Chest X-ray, PA view. Patient: 55 years old, sex M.
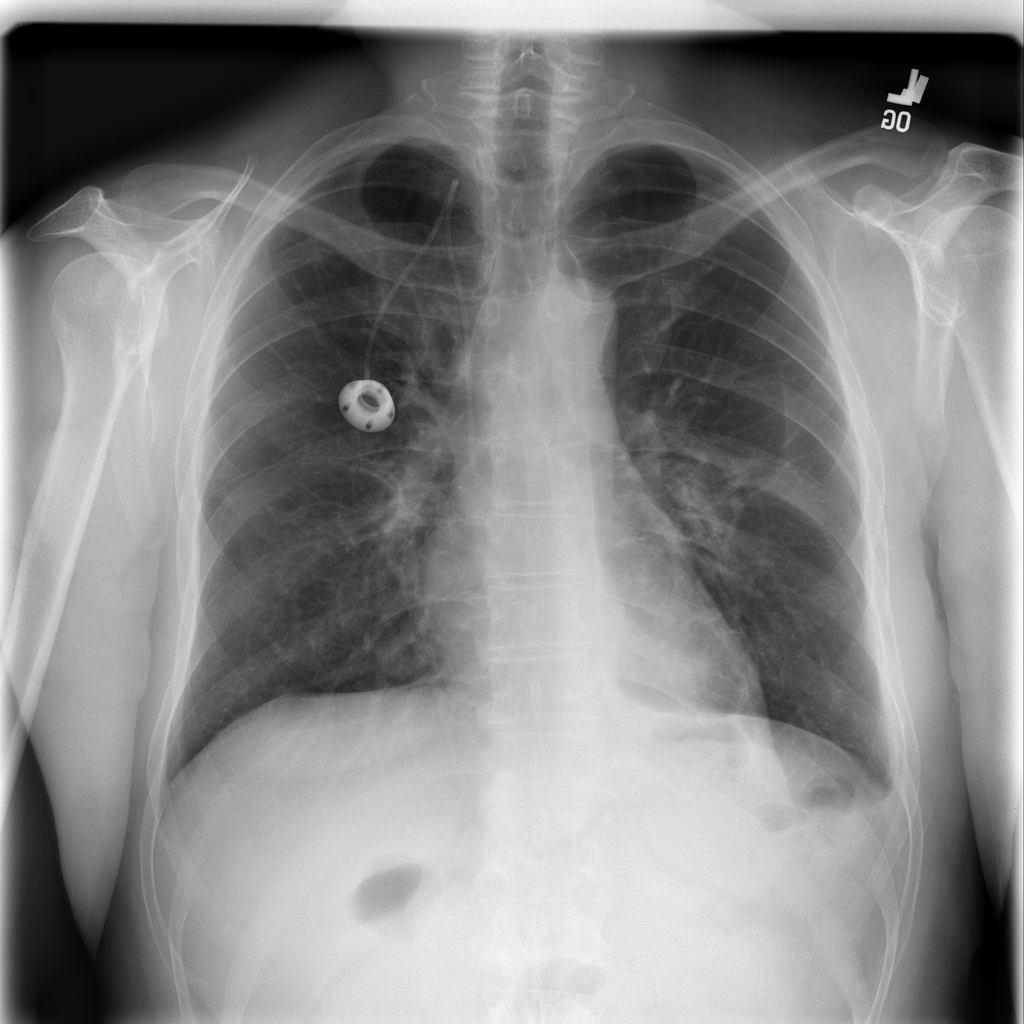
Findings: Atelectasis, Emphysema